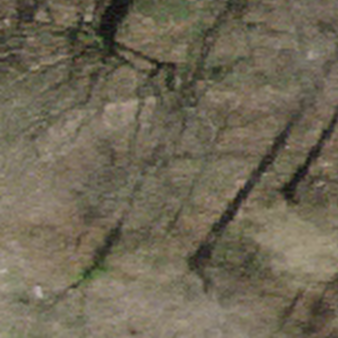
Label: other